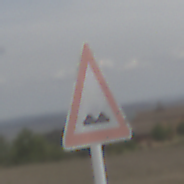
Verkehrszeichen: UnebeneFahrbahn
Umgebung: Outdoor, Nature
Tageszeit: Midday
Wetter: PartlyCloudy
Licht: Natural
Jahreszeit: NotSpecified
Kontrast: MediumContrast